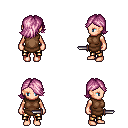
a pixel art fantasy rpg character, female body template, human, light skin, brown tunic, gold greaves, pink swoop hairstyle, dagger, four views (front, back, left, right), 2x2 character sprite sheet, small pixel art, hard edges, no anti-aliasing